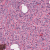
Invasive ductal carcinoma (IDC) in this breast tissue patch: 1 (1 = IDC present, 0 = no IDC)